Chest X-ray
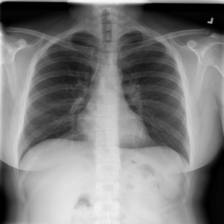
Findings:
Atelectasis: negative
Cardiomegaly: negative
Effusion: negative
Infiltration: negative
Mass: negative
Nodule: negative
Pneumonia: negative
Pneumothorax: negative
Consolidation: negative
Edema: negative
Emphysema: negative
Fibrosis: negative
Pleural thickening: negative
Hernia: negative